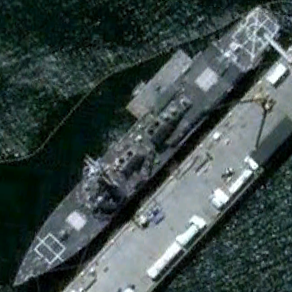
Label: Arleigh_Burke-class_destroyer